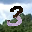
Label: 3